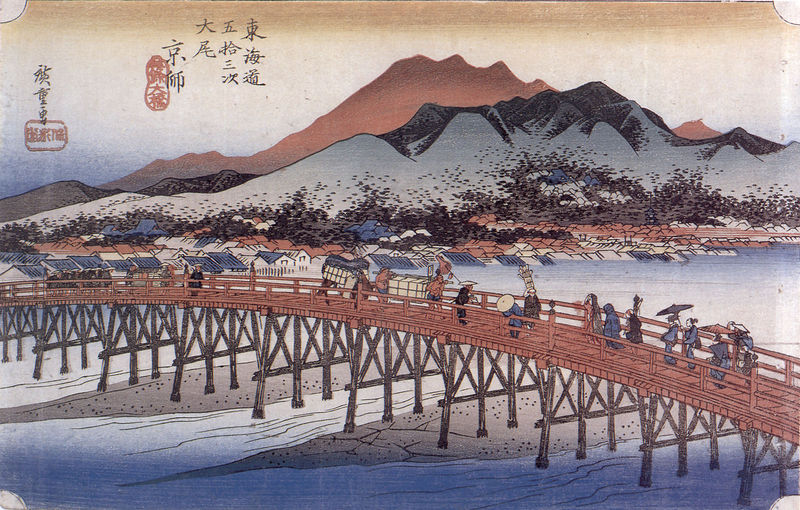
Titel: Sanjo-Ohasi Brücke in Kyoto; aus der Serie: 53 Stationen der Tokaido Straße
Künstler: Utagawa Hiroshige
Institution: Wisconsin, Chazen Museum of Art, E. B. Van Vleck Collection
Schlagwörter: berg, blau, himmel, meer, wasser, weiß, fluss, frauen, gelb, landschaft, menschen, sand, see, stadt, ufer, grau, holz, hut, schwarz, stützen, zeichnung, gebäude, rot, schirm, schnee, sonnenschirm, beige, tragen, bach, häuser, kalt, pfähle, brücke, rosa, esel, pferd, japan, küste, schrift, ort, transport, trocken, berge, gebirge, dorf, dächer, farbe, lila, nebel, sandbank, strohhut, balken, japanisch, schriftzeichen, rit, flussbett, geld, asien, text, schirme, volk, stempel, stelzen, ritter, china, spaziergänger, lasttier, träger, wanderung, lasten, mee, holzbrücke, schrif, kimono, häauser, paket, nippon, hokusai, holz+, rjapan, eufer, schriftzeicehn